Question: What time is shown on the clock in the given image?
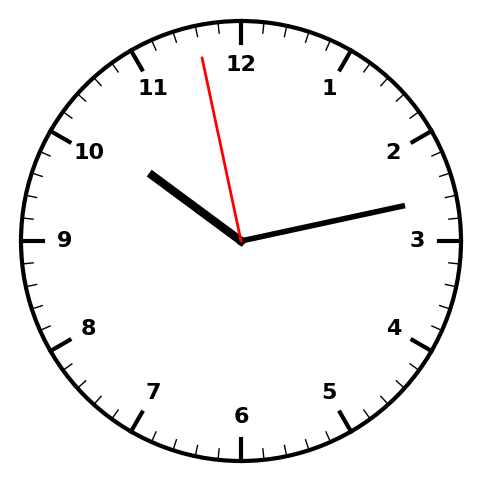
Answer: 10:12:58